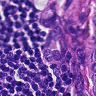
Metastatic tissue present: yes